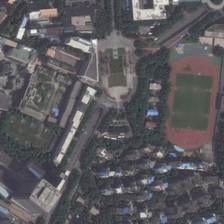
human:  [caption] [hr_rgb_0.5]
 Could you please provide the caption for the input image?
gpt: many green trees and buildings are in a school with a playground .

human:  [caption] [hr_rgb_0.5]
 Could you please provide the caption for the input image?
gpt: many green trees and buildings are in a school with a playground .

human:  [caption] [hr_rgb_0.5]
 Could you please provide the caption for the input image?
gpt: many green trees and buildings are in a school with a playground .

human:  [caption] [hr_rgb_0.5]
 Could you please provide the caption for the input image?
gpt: many green trees and buildings are in a school with a playground .

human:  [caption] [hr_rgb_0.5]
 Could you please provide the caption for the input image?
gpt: many green trees and buildings are in a school with a playground .